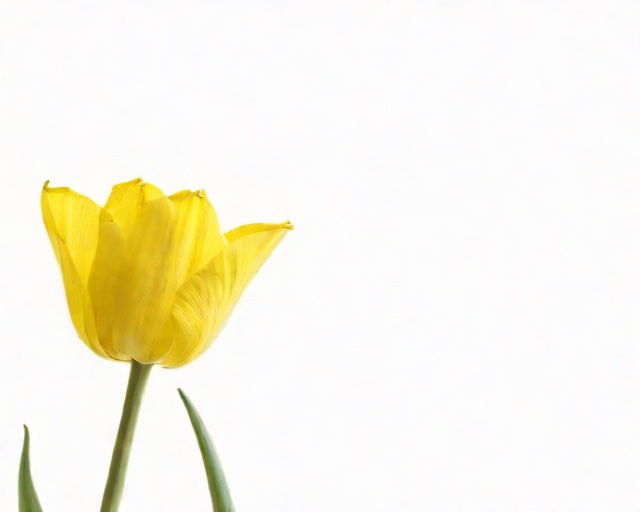
Category: Easter